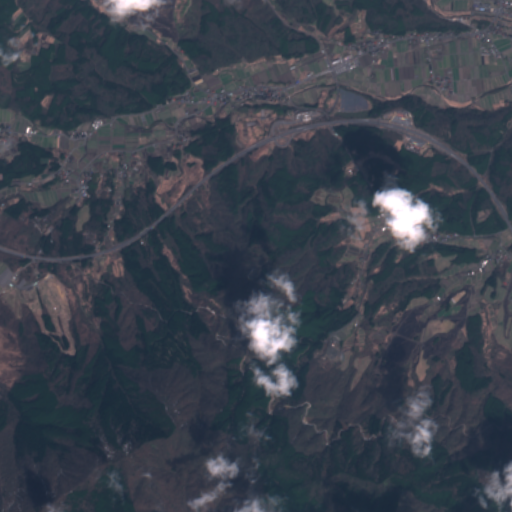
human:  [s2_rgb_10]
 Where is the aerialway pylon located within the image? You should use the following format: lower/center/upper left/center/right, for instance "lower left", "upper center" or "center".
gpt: The aerialway pylon is located in the lower left of the image.
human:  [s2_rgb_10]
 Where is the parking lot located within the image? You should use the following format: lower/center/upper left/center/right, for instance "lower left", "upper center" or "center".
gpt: The parking lot is located in the upper right of the image.
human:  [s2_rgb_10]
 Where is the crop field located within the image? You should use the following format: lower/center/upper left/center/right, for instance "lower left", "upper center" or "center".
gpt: There is no crop field in the image.